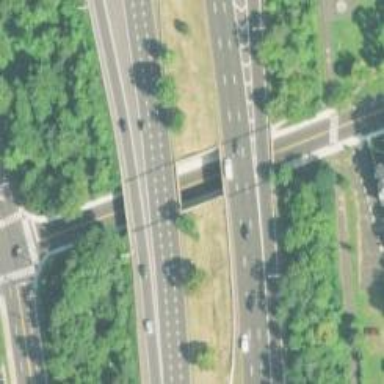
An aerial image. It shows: Bridge with asphalt surface. It is part of motorway link.